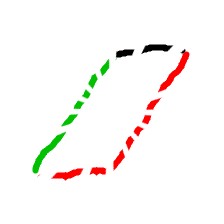
Shape: parallelogram